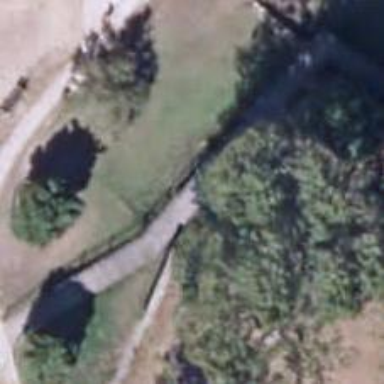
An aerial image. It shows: City wall in the picture.